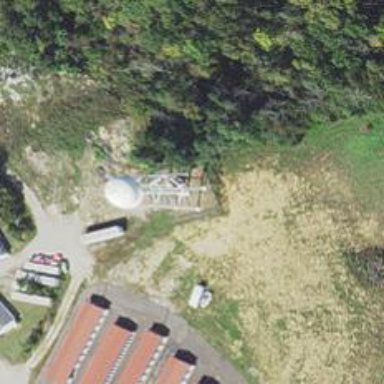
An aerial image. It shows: Water tower that is man-made.